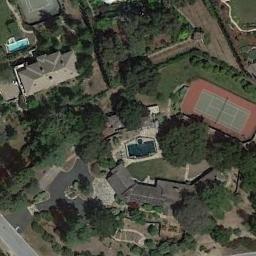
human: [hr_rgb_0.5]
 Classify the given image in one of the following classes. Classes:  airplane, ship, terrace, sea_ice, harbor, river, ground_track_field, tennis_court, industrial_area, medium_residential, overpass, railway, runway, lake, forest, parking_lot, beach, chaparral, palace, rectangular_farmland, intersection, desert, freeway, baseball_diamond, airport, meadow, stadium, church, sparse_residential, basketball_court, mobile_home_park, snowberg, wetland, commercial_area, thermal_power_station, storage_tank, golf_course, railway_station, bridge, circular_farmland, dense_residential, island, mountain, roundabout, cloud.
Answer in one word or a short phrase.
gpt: tennis_court